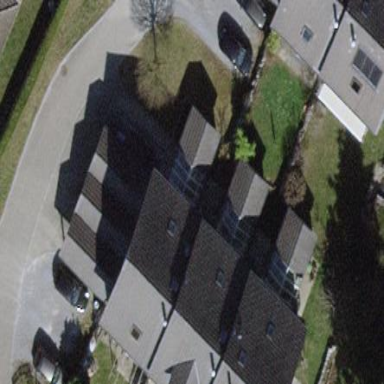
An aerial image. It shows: Terrace building with gabled roof oriented across.